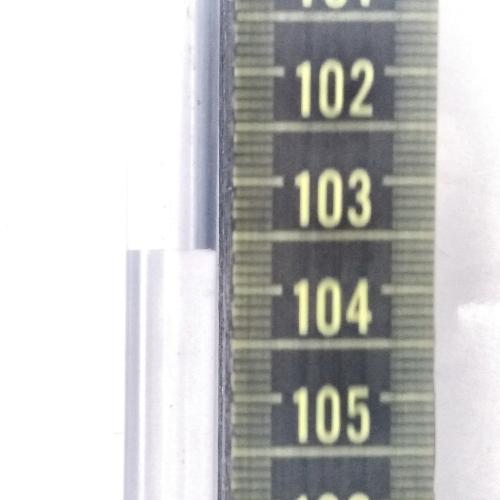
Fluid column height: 103.6 cm